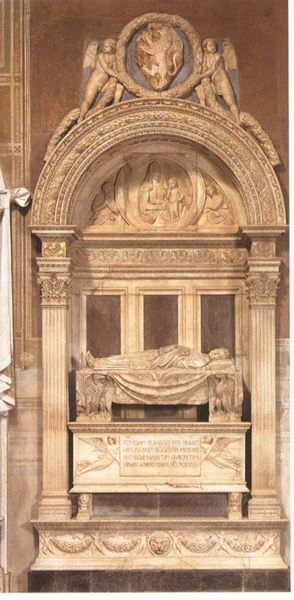
Titel: Grabmal des Leonardo Bruni
Künstler: Bernardo Rosselino
Standort: Florenz, S. Croce (EU - I - Toskana)
Schlagwörter: flügel, mann, fenster, marmor, pfeiler, säule, säulen, rot, sockel, stein, tod, tot, renaissance, engel, skulptur, farbig, bogen, rundbogen, könig, tafel, inschrift, ornamente, foto, nische, medaillon, religion, denkmal, text, kranz, kapitell, girlanden, wappen, liege, sarg, grab, putten, maria, grabmal, grabmahl, maria mit dem kind, gedenkstätte, gebetsnische, t